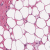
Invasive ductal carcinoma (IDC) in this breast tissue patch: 0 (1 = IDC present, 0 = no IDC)